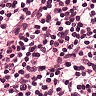
Metastatic tissue present: no